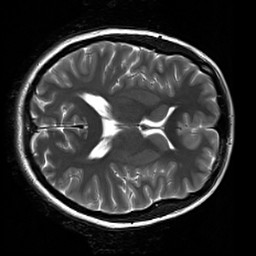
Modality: T2w
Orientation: axial
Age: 22
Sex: female
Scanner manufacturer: siemens
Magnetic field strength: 3 T
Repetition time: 7 s
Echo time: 0.09 s